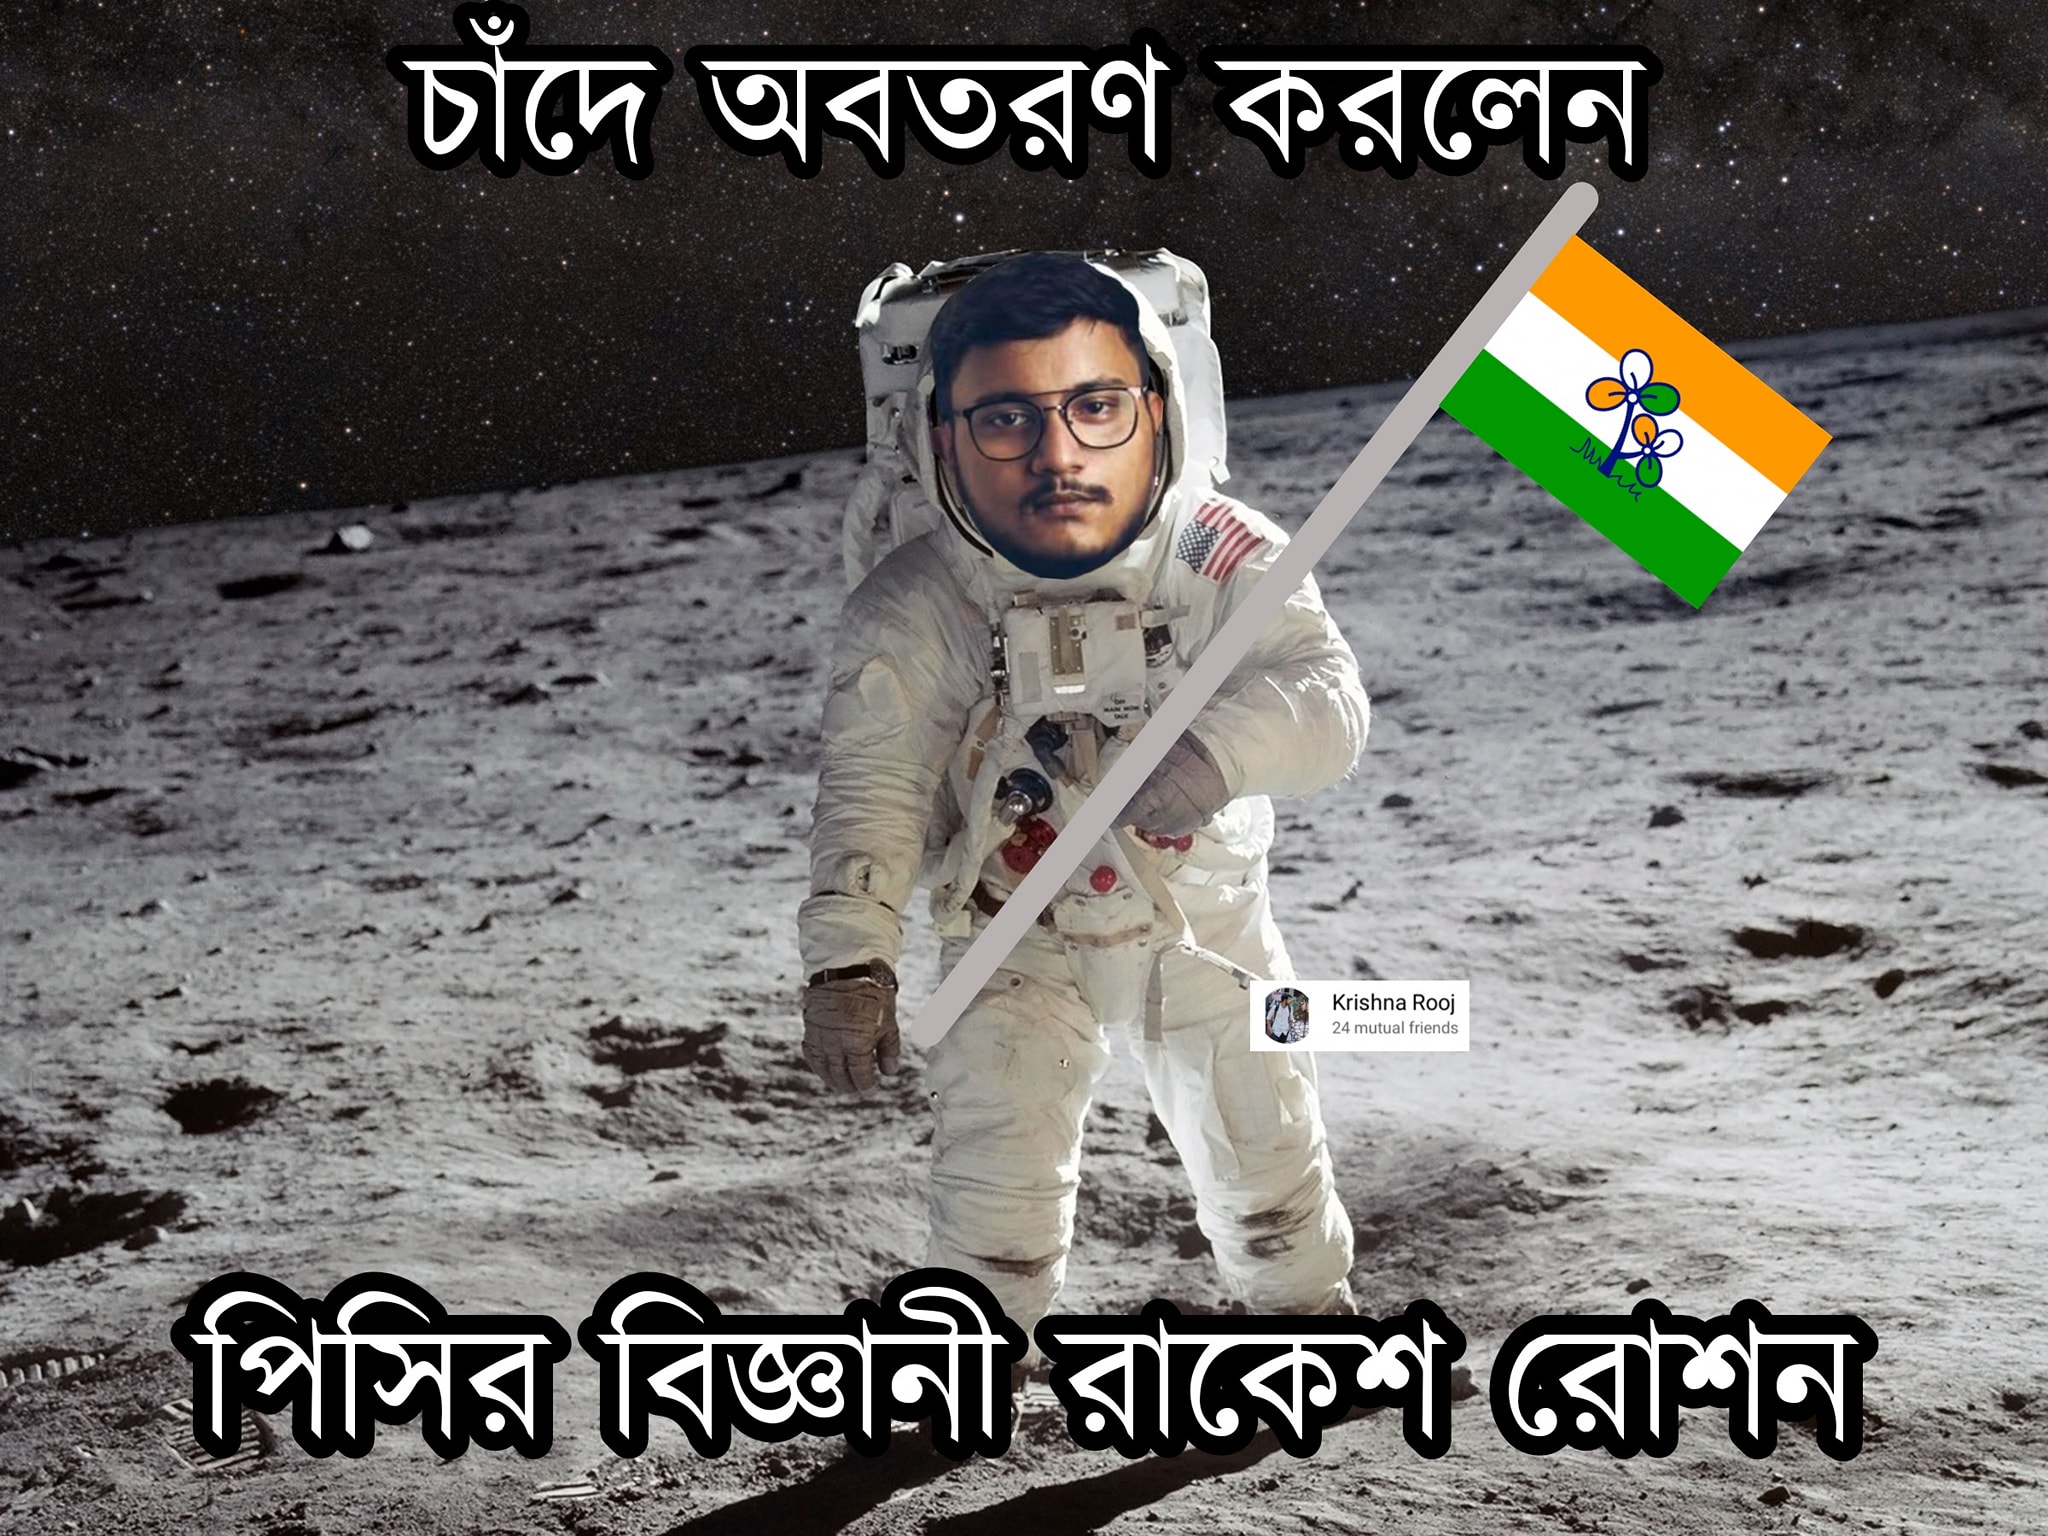
Text: চাদে অবতরণ করলেন পিসির বিজ্ঞানী রাকেশ রোশন
Label: Hate
Hate category: Political
Targeted group: Organization